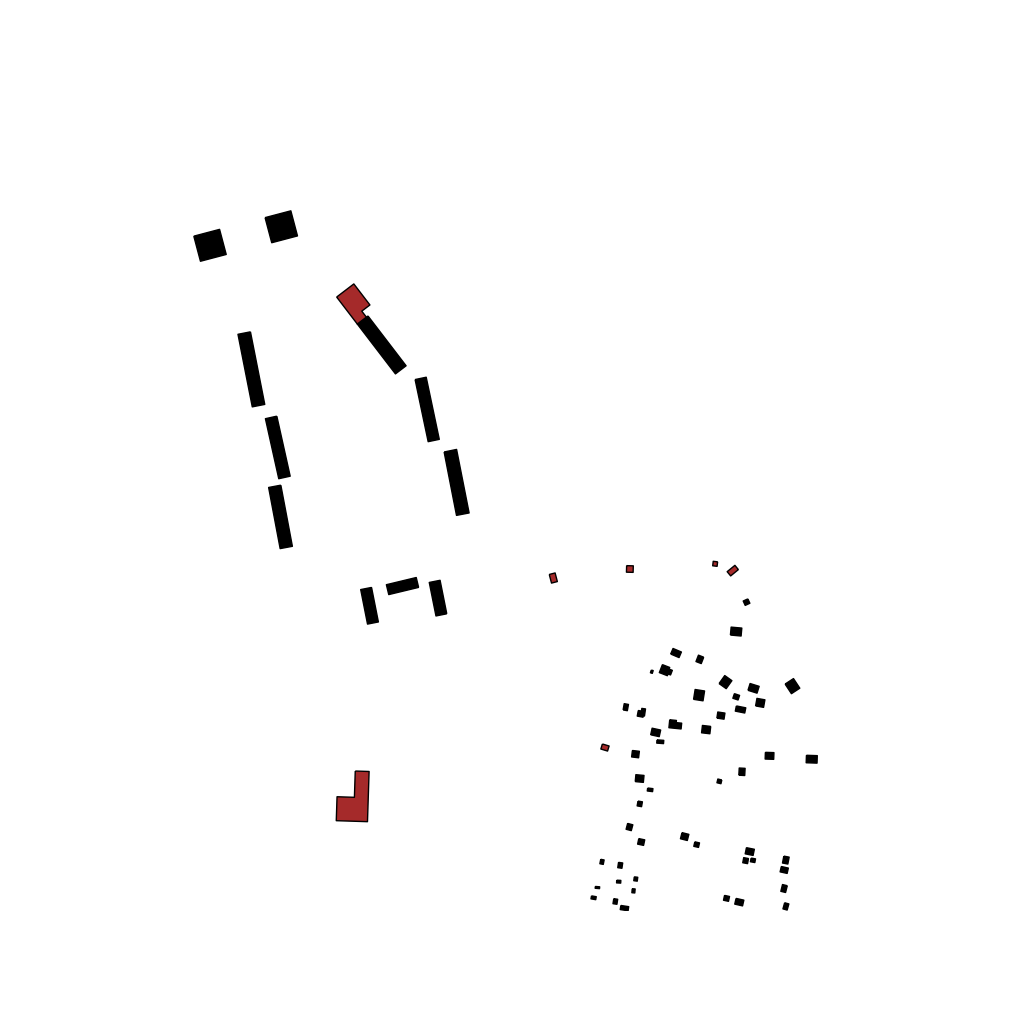
Tags: overhead vector_map, industrial, recreation, residential, special, modern, high_rise, individual_rise, low_rise, density_1, Building, Facility, 1.0 km²